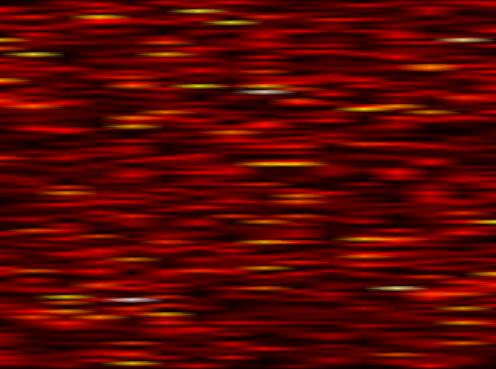
Label: FBMC